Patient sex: M
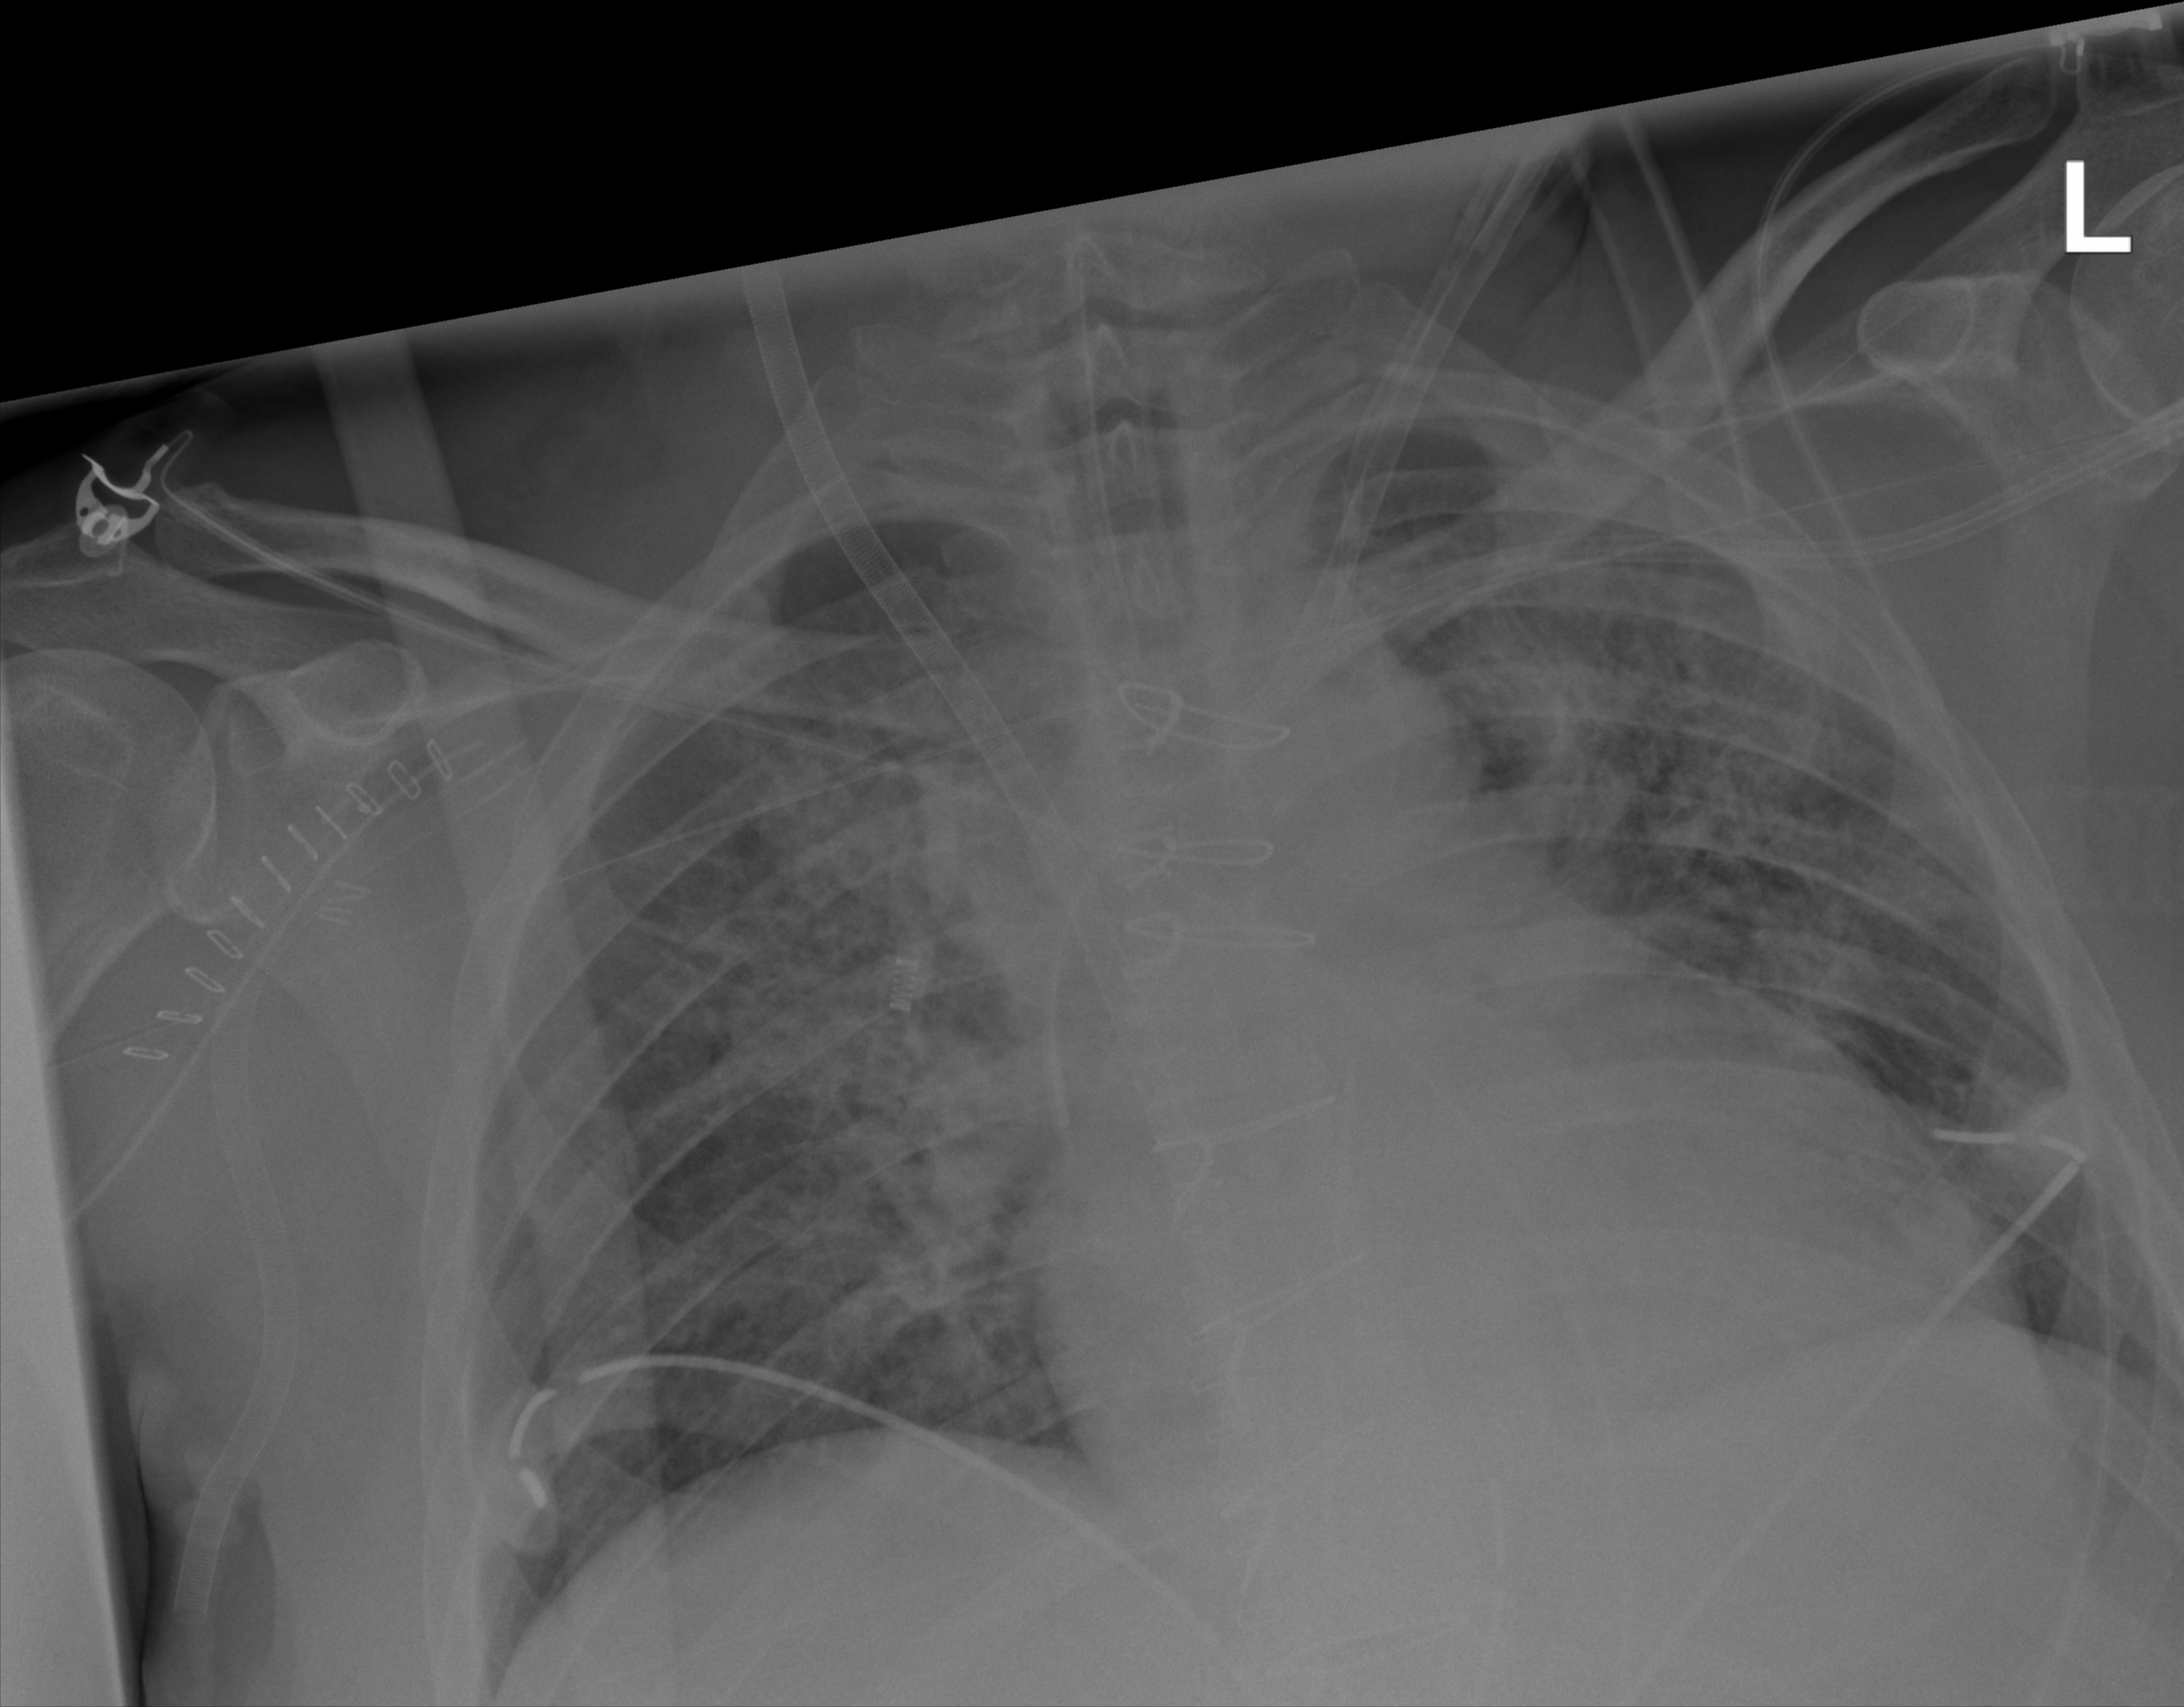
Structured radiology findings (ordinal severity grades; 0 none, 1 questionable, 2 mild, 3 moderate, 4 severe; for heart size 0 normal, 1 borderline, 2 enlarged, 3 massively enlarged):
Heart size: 2
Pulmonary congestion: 2
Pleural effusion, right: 0
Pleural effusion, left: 0
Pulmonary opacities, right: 3
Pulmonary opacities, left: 3
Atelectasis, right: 0
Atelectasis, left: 0